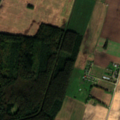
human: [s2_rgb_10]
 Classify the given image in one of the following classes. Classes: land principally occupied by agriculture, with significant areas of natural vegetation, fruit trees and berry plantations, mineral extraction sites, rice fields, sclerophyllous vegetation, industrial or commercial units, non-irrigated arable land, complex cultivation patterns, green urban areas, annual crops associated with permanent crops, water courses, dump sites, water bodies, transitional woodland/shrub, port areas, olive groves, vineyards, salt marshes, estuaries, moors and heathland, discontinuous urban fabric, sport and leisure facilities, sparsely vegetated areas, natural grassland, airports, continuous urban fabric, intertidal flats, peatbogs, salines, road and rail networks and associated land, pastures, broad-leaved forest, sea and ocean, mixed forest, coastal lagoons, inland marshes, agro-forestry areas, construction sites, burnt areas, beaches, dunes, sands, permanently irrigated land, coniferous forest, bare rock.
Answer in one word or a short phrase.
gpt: non-irrigated arable land, broad-leaved forest